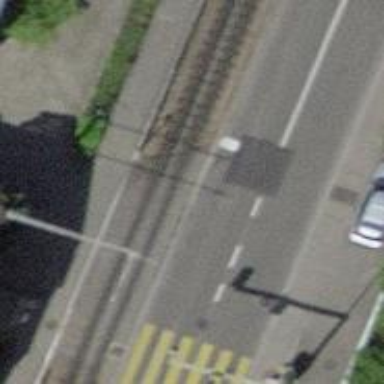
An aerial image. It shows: Tram railway with 1 track and contact lines for electrification.